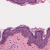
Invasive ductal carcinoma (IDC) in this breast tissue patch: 0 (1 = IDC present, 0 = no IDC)